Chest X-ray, AP view. Patient: 67 years old, sex M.
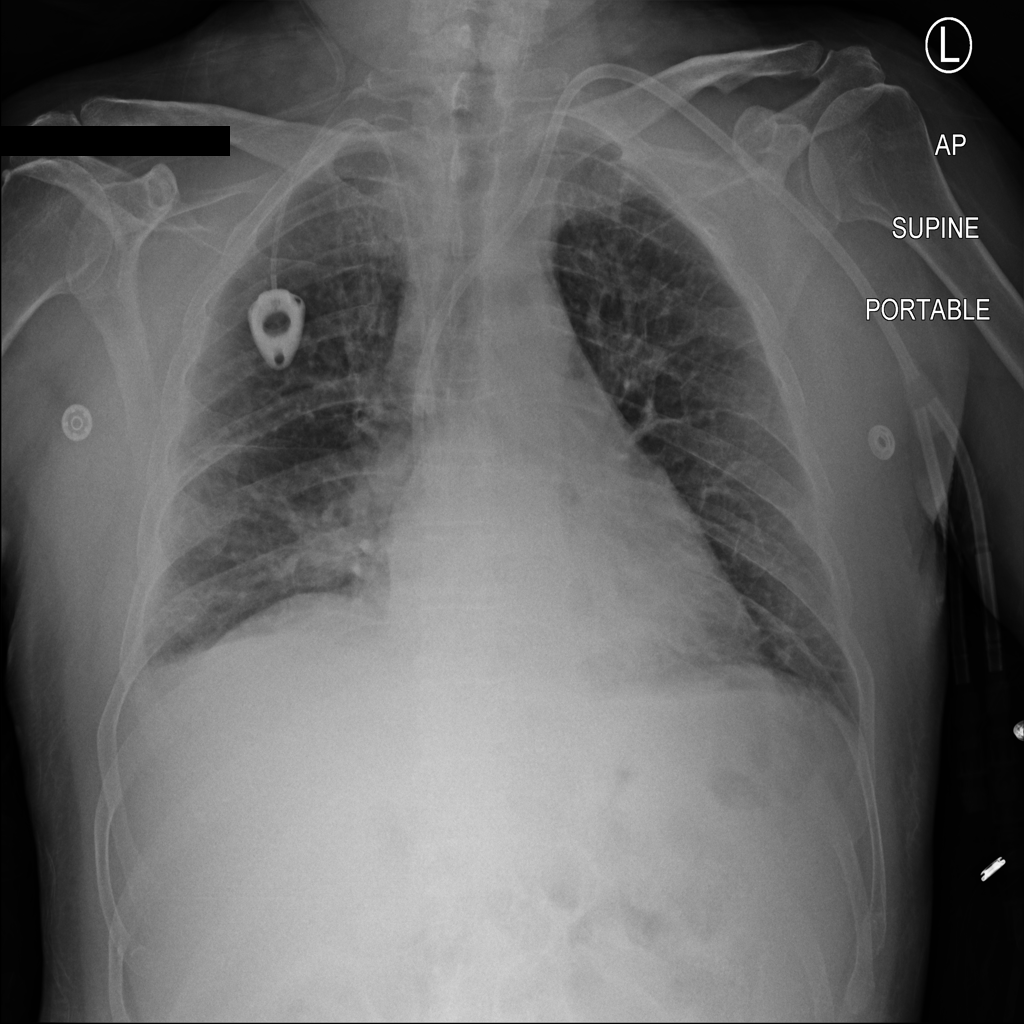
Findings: No Finding